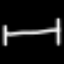
Label: bed